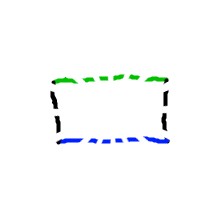
Shape: rectangle